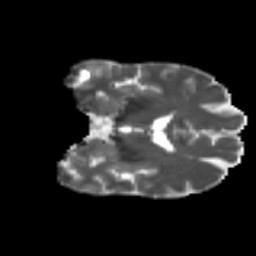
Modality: T2w
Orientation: coronal
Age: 60
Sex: male
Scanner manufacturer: ge
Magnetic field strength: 3 T
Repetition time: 7.8 s
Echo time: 0.061 s